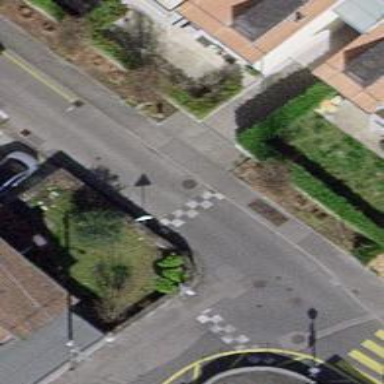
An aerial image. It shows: Bump for traffic calming.